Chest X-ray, PA view. Patient: 61 years old, sex M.
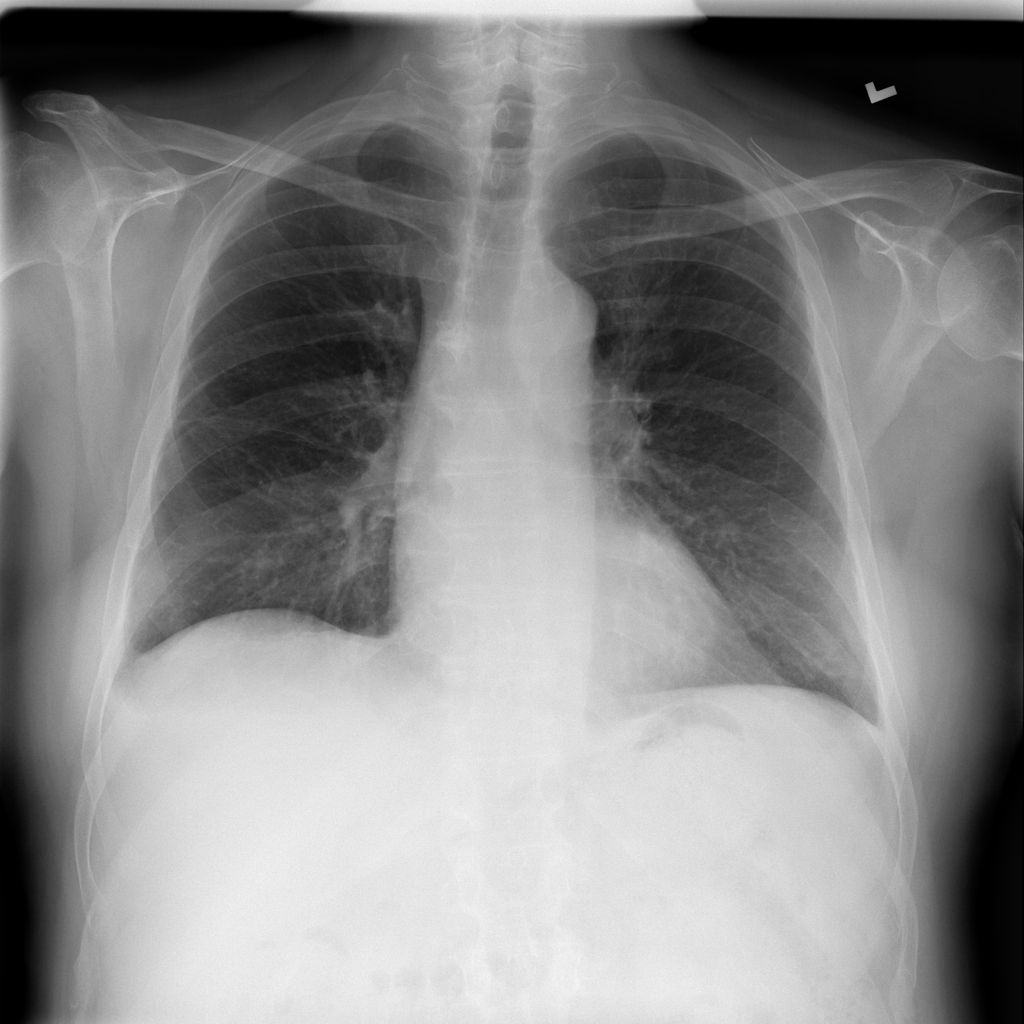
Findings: No Finding